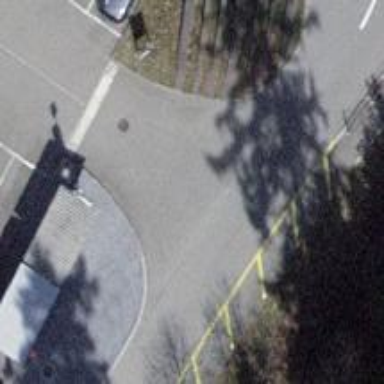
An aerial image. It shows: Asphalt parking aisle road for service vehicles.